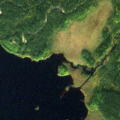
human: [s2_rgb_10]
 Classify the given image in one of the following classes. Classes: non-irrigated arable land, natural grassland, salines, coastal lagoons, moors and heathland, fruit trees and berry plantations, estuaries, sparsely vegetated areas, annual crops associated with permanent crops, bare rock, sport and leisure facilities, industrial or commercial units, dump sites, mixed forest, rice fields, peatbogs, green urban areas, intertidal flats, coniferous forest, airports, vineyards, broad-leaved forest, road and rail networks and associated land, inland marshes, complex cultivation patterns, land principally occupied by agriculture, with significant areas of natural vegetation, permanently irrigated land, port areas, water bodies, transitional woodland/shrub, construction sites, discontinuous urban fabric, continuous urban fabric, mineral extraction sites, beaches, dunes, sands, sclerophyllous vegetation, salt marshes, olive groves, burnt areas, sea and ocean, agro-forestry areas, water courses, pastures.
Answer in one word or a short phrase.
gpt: coniferous forest, mixed forest, transitional woodland/shrub, water bodies